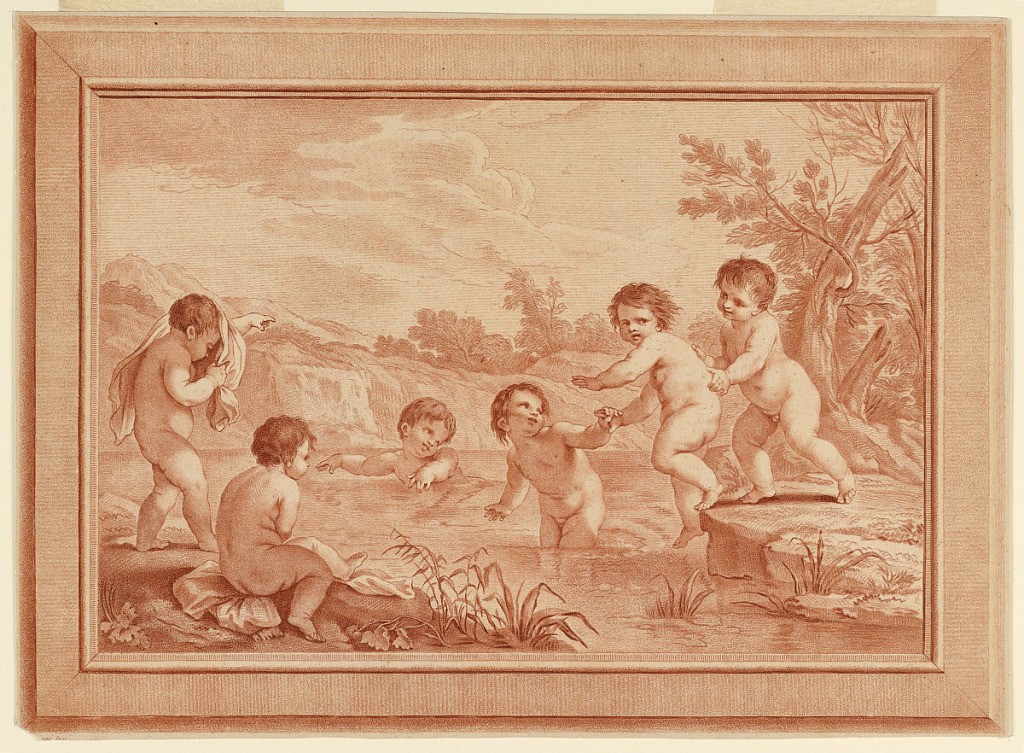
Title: Boys at Play
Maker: Francesco Bartolozzi, Italian, active England, 1727–1815
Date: ca. 1775–1800
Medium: Engraving in sanguine ink on white paper
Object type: Print
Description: Six boys playing at a stream. Two are in the water, a third is being pulled and pushed in. There are three others on the banks, one with a cloth over his head and shoulders. An engraved rectangular frame.